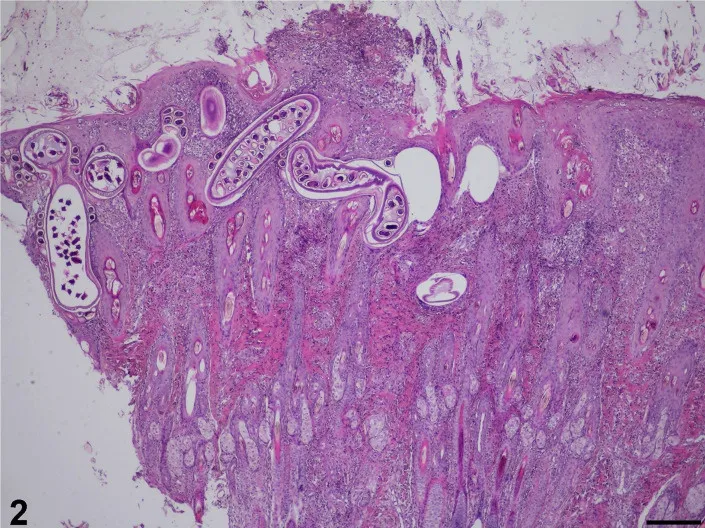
Histopathological section stained with haematoxylin and eosin revealing necrosis in the epidermis and nematode-like lesions in the dermis (200 mum scale bar).
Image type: pathology (h&e)